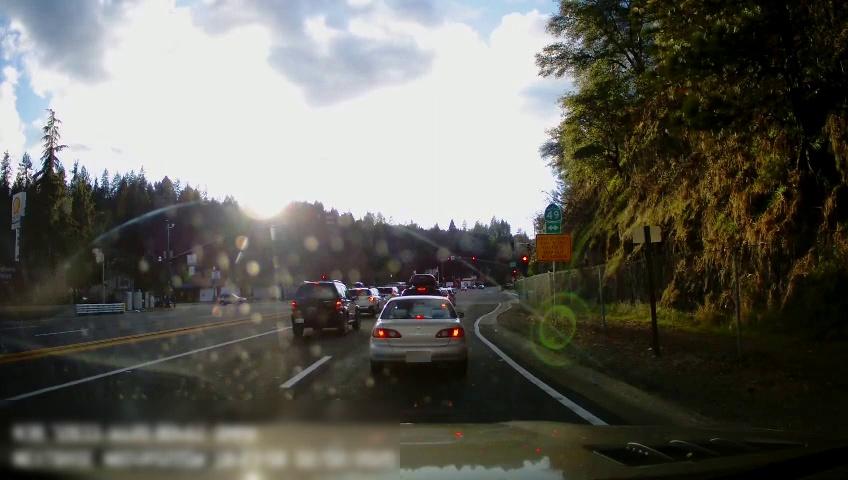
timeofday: Day
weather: Sunny
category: Drivable Space
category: Vehicles | Car
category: Vehicles | SUV
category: Vehicles | Car
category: Vehicles | SUV
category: Vehicles | SUV
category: Vehicles | Car
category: Lanes | Opposite Lane
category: Lanes | Opposite Lane
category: Lanes | Current Lane
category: Lanes | Alternate Lane
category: Lanes | Current Lane
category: Lanes | Opposite Lane
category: Lanes | Opposite Lane
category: Traffic | Signs
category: Traffic | Signs
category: Traffic | Signs
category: Traffic | Lights